RGB frame:
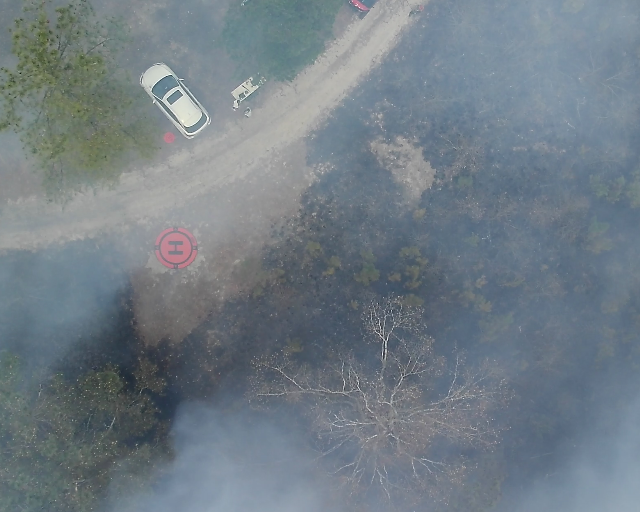
Thermal frame:
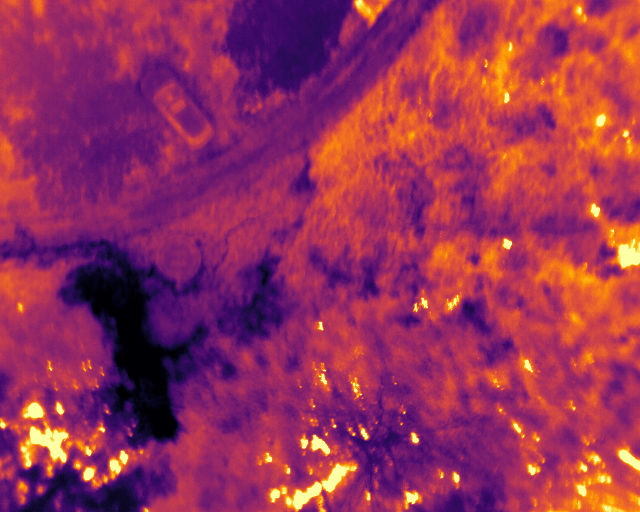
Captured: 2026-02-26 03:11:47
Pixels at or above 80 °C: 184 (fraction of frame: 0.0005615)